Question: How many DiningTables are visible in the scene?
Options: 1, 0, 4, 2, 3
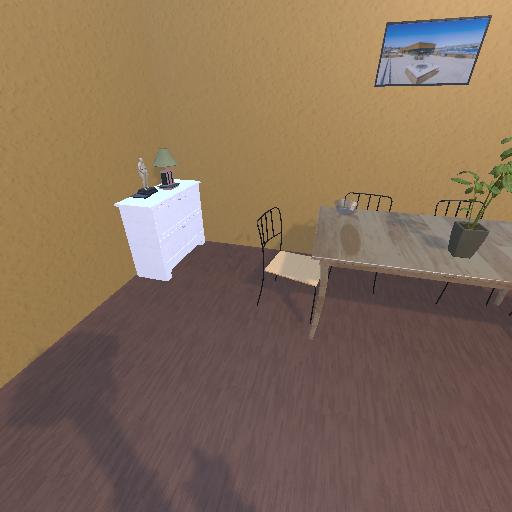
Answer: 1